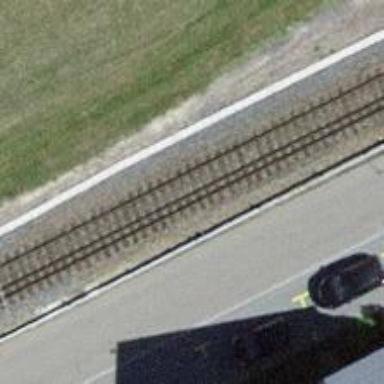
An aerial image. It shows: Abandoned railway spur with one track.